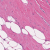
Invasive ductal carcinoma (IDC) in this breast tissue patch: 0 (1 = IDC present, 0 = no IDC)